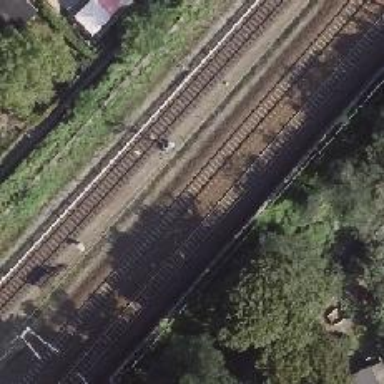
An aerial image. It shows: Railway track with contact lines for electrification.